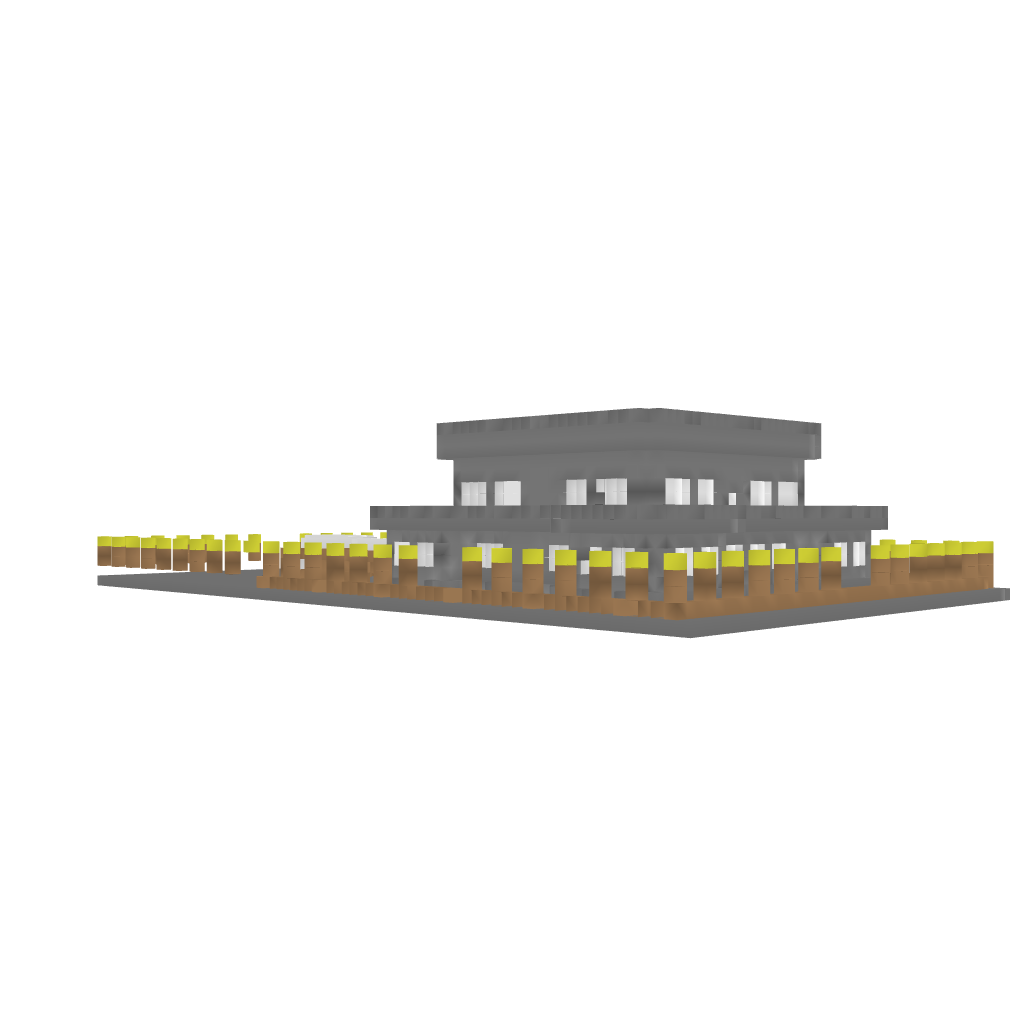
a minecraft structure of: big castle house good quality